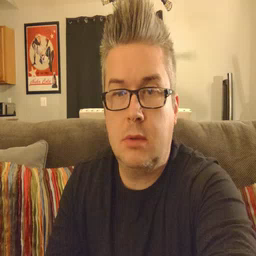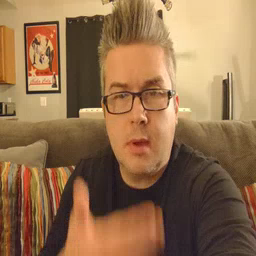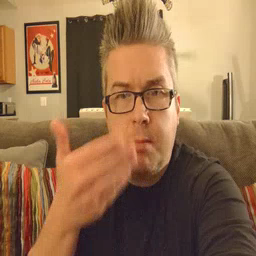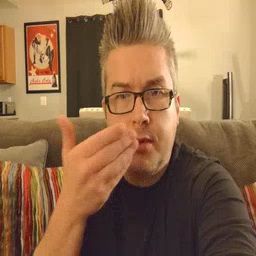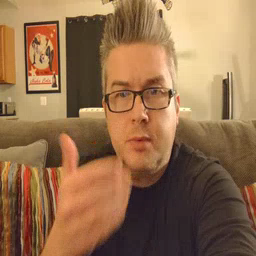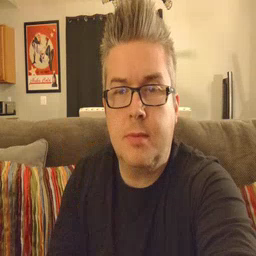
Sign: cereal